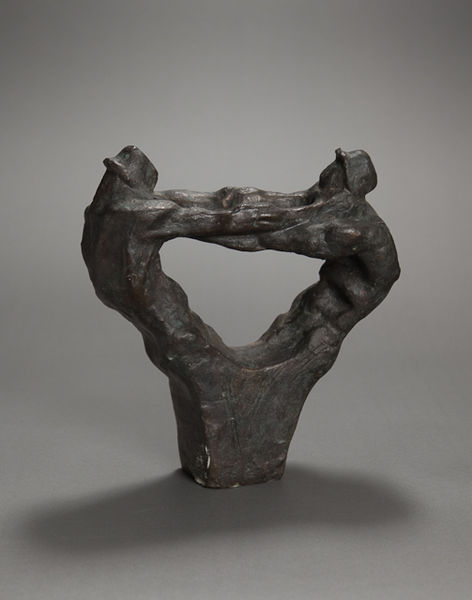
Titel: Fratricide, Fratricide
Künstler: Ernst Neizvestnyi (Neizvestny)
Standort: Amherst (Massachusetts, USA)
Institution: Mead Art Museum, Amherst College
Schlagwörter: conflict, fight, hands, hat, men, soldiers, arm, black, face, figures, gray, grey, modern, two, brown, hand, fighting, man, stone, struggle, head, feet, metal, shadow, hats, battle, embracing, faces, pair, lean, photo, sculpture, abstract, marble, human, arms, symmetry, back, legs, war, figure, strong, bronze, dance, hold, standing, body, muscle, bodies, heads, base, iron, bending, muscles, stuck, touch, heart, rodin, holding, one, power, wrestling, pushing, strength, torso, abdomen, agony, pulling, hole, together, mail, cast, tension, stretch, lump, lumps, pull, helping, hld, intertwined, bady, claudel, grasp, twins, stucj\k, backs, lumpy, tugging, void